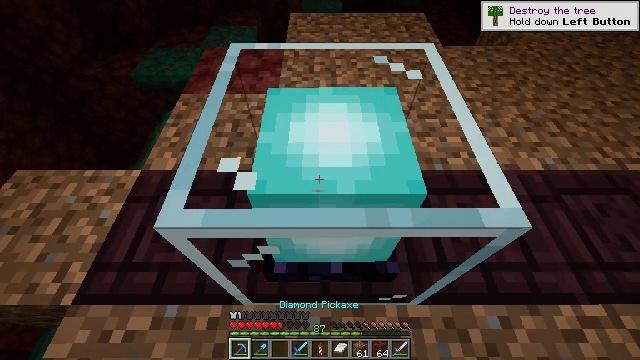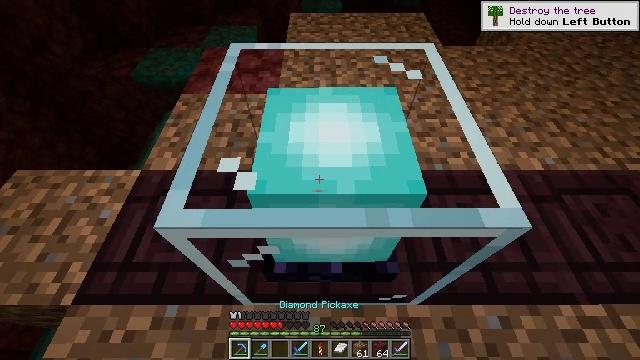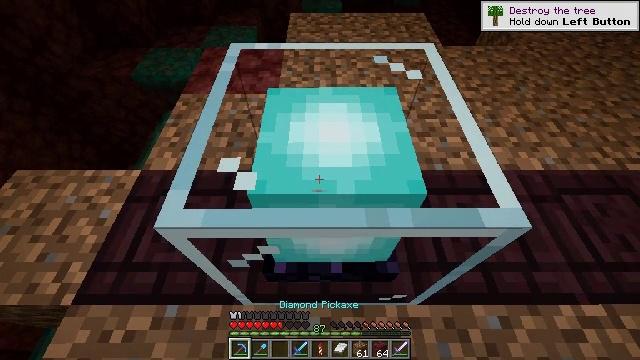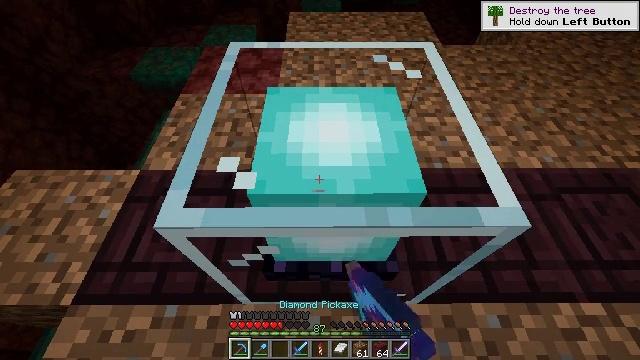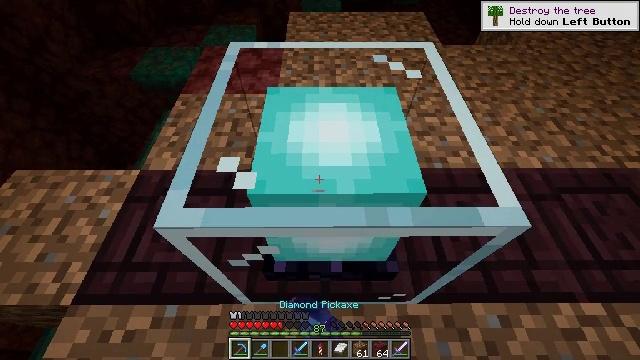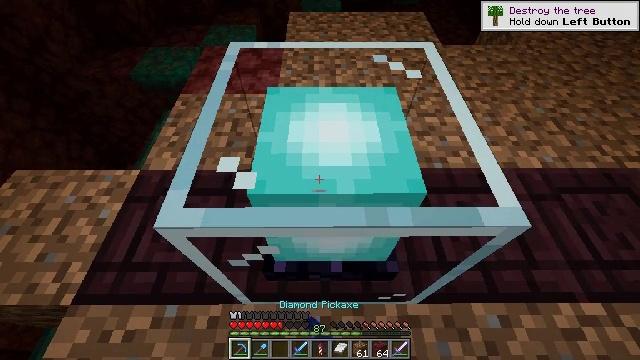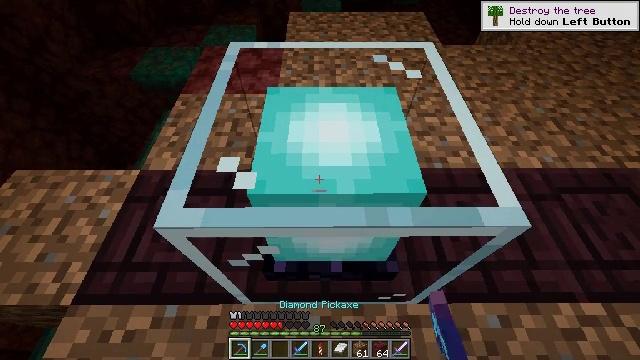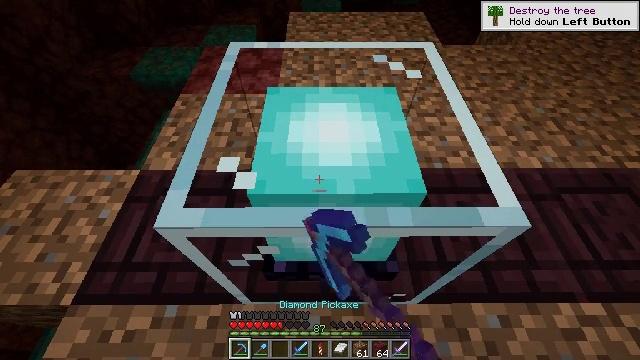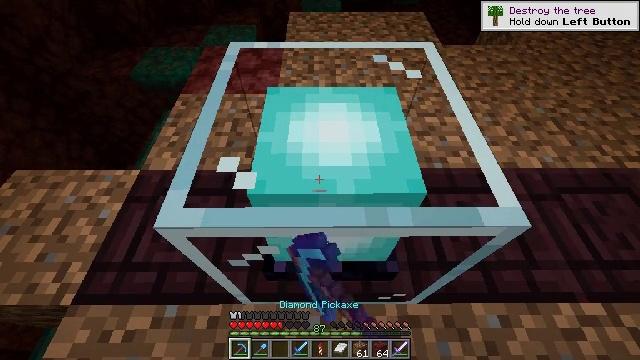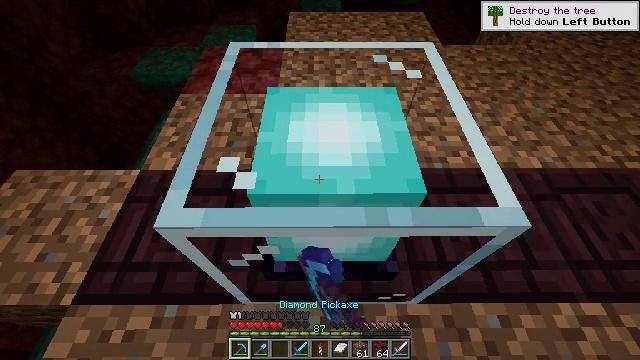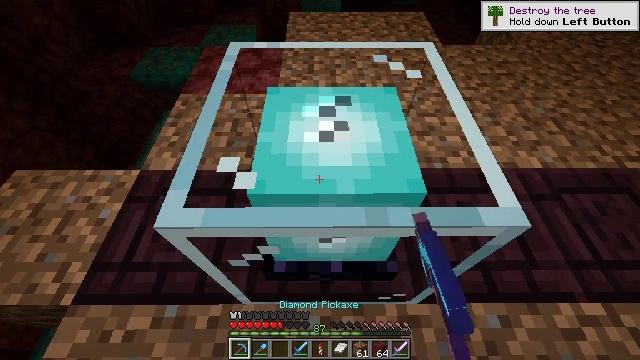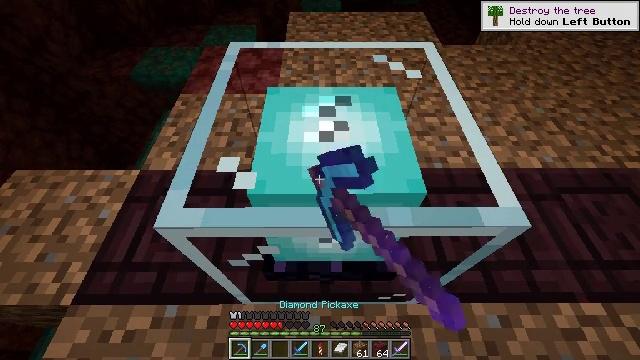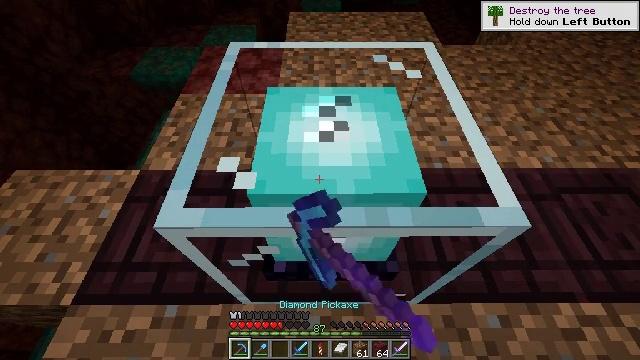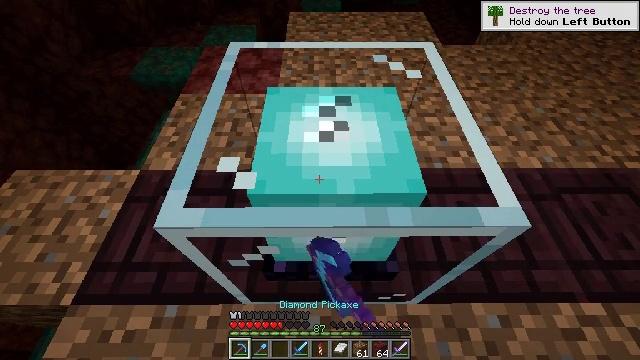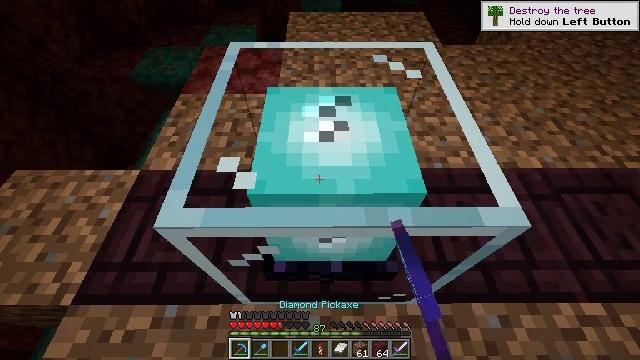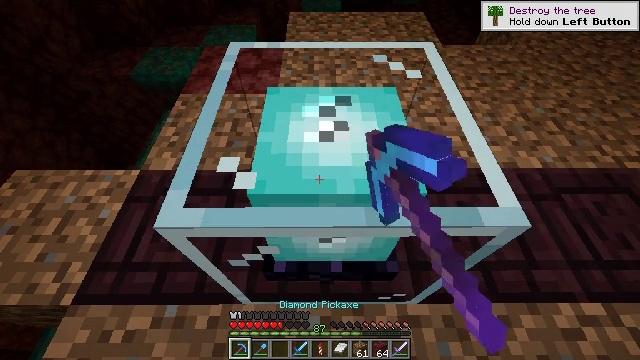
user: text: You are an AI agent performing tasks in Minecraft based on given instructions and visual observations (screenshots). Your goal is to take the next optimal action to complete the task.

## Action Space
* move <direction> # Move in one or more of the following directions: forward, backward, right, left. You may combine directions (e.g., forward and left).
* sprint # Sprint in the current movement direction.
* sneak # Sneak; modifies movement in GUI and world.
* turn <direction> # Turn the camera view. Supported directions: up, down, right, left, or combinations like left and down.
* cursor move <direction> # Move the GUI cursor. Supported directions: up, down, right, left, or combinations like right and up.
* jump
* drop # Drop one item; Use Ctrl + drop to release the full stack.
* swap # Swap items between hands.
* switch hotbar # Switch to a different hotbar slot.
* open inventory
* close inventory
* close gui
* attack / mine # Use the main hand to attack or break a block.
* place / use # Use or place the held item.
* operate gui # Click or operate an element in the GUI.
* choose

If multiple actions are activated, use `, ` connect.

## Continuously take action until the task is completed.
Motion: motion action
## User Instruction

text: Reclaim the beacon for reuse.
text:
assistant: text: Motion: no_op
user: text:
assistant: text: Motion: attack / mine
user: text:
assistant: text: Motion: attack / mine
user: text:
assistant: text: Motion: attack / mine
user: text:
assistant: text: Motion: attack / mine
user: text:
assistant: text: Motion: attack / mine
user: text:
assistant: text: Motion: attack / mine
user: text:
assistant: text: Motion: attack / mine
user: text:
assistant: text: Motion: attack / mine
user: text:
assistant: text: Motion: attack / mine
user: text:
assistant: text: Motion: attack / mine
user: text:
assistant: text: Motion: attack / mine
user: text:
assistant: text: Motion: attack / mine
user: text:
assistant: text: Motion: attack / mine
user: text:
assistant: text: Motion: attack / mine
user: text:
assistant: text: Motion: attack / mine
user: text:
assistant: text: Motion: attack / mine
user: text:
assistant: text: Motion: attack / mine
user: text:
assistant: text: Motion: attack / mine
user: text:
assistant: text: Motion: attack / mine
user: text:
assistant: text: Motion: attack / mine
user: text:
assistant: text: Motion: attack / mine
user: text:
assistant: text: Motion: attack / mine
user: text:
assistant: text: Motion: attack / mine
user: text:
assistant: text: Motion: attack / mine
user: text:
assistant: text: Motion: attack / mine
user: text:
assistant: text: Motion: attack / mine
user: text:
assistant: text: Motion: attack / mine
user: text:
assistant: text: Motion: attack / mine
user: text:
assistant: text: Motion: attack / mine